Question: What is the call to action?
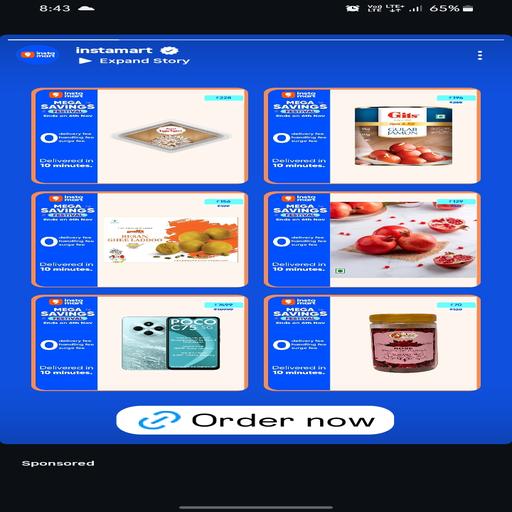
Answer: Order now